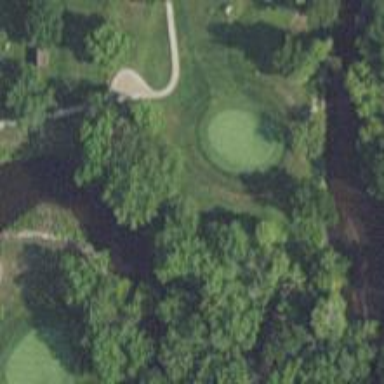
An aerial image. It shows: View of golf hole.